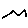
Label: zigzag